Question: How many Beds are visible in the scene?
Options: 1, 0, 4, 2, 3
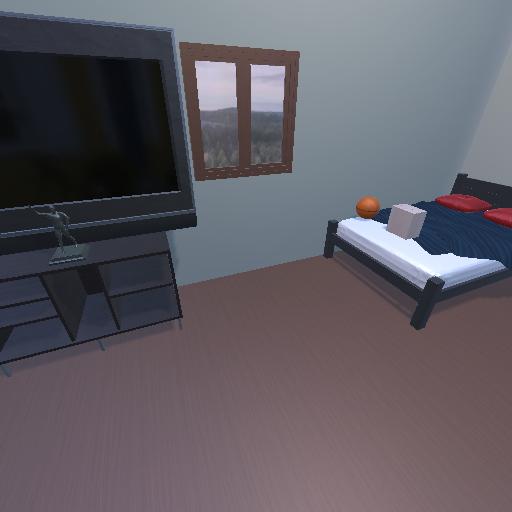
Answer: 1